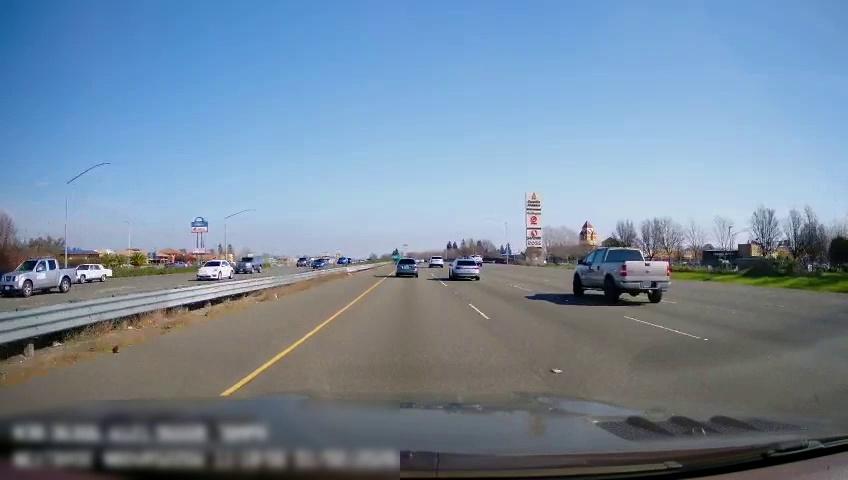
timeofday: Day
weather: Sunny
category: Drivable Space
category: Drivable Space
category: Vehicles | Car
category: Vehicles | Truck
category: Vehicles | Car
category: Vehicles | Car
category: Vehicles | SUV
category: Vehicles | Car
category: Vehicles | SUV
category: Vehicles | Truck
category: Vehicles | SUV
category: Vehicles | Car
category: Vehicles | Truck
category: Lanes | Current Lane
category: Lanes | Current Lane
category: Lanes | Alternate Lane
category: Lanes | Alternate Lane
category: Traffic | Lights
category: Traffic | Lights